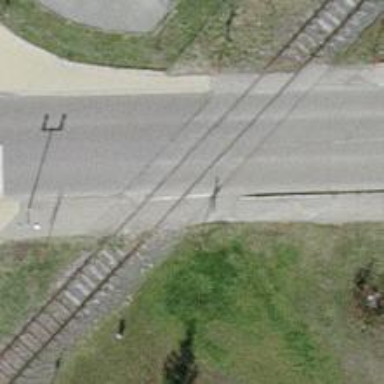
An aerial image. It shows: Railway level crossing.